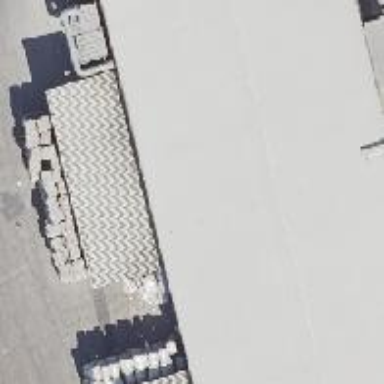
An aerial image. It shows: Industrial building.